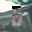
Label: 5